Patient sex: M
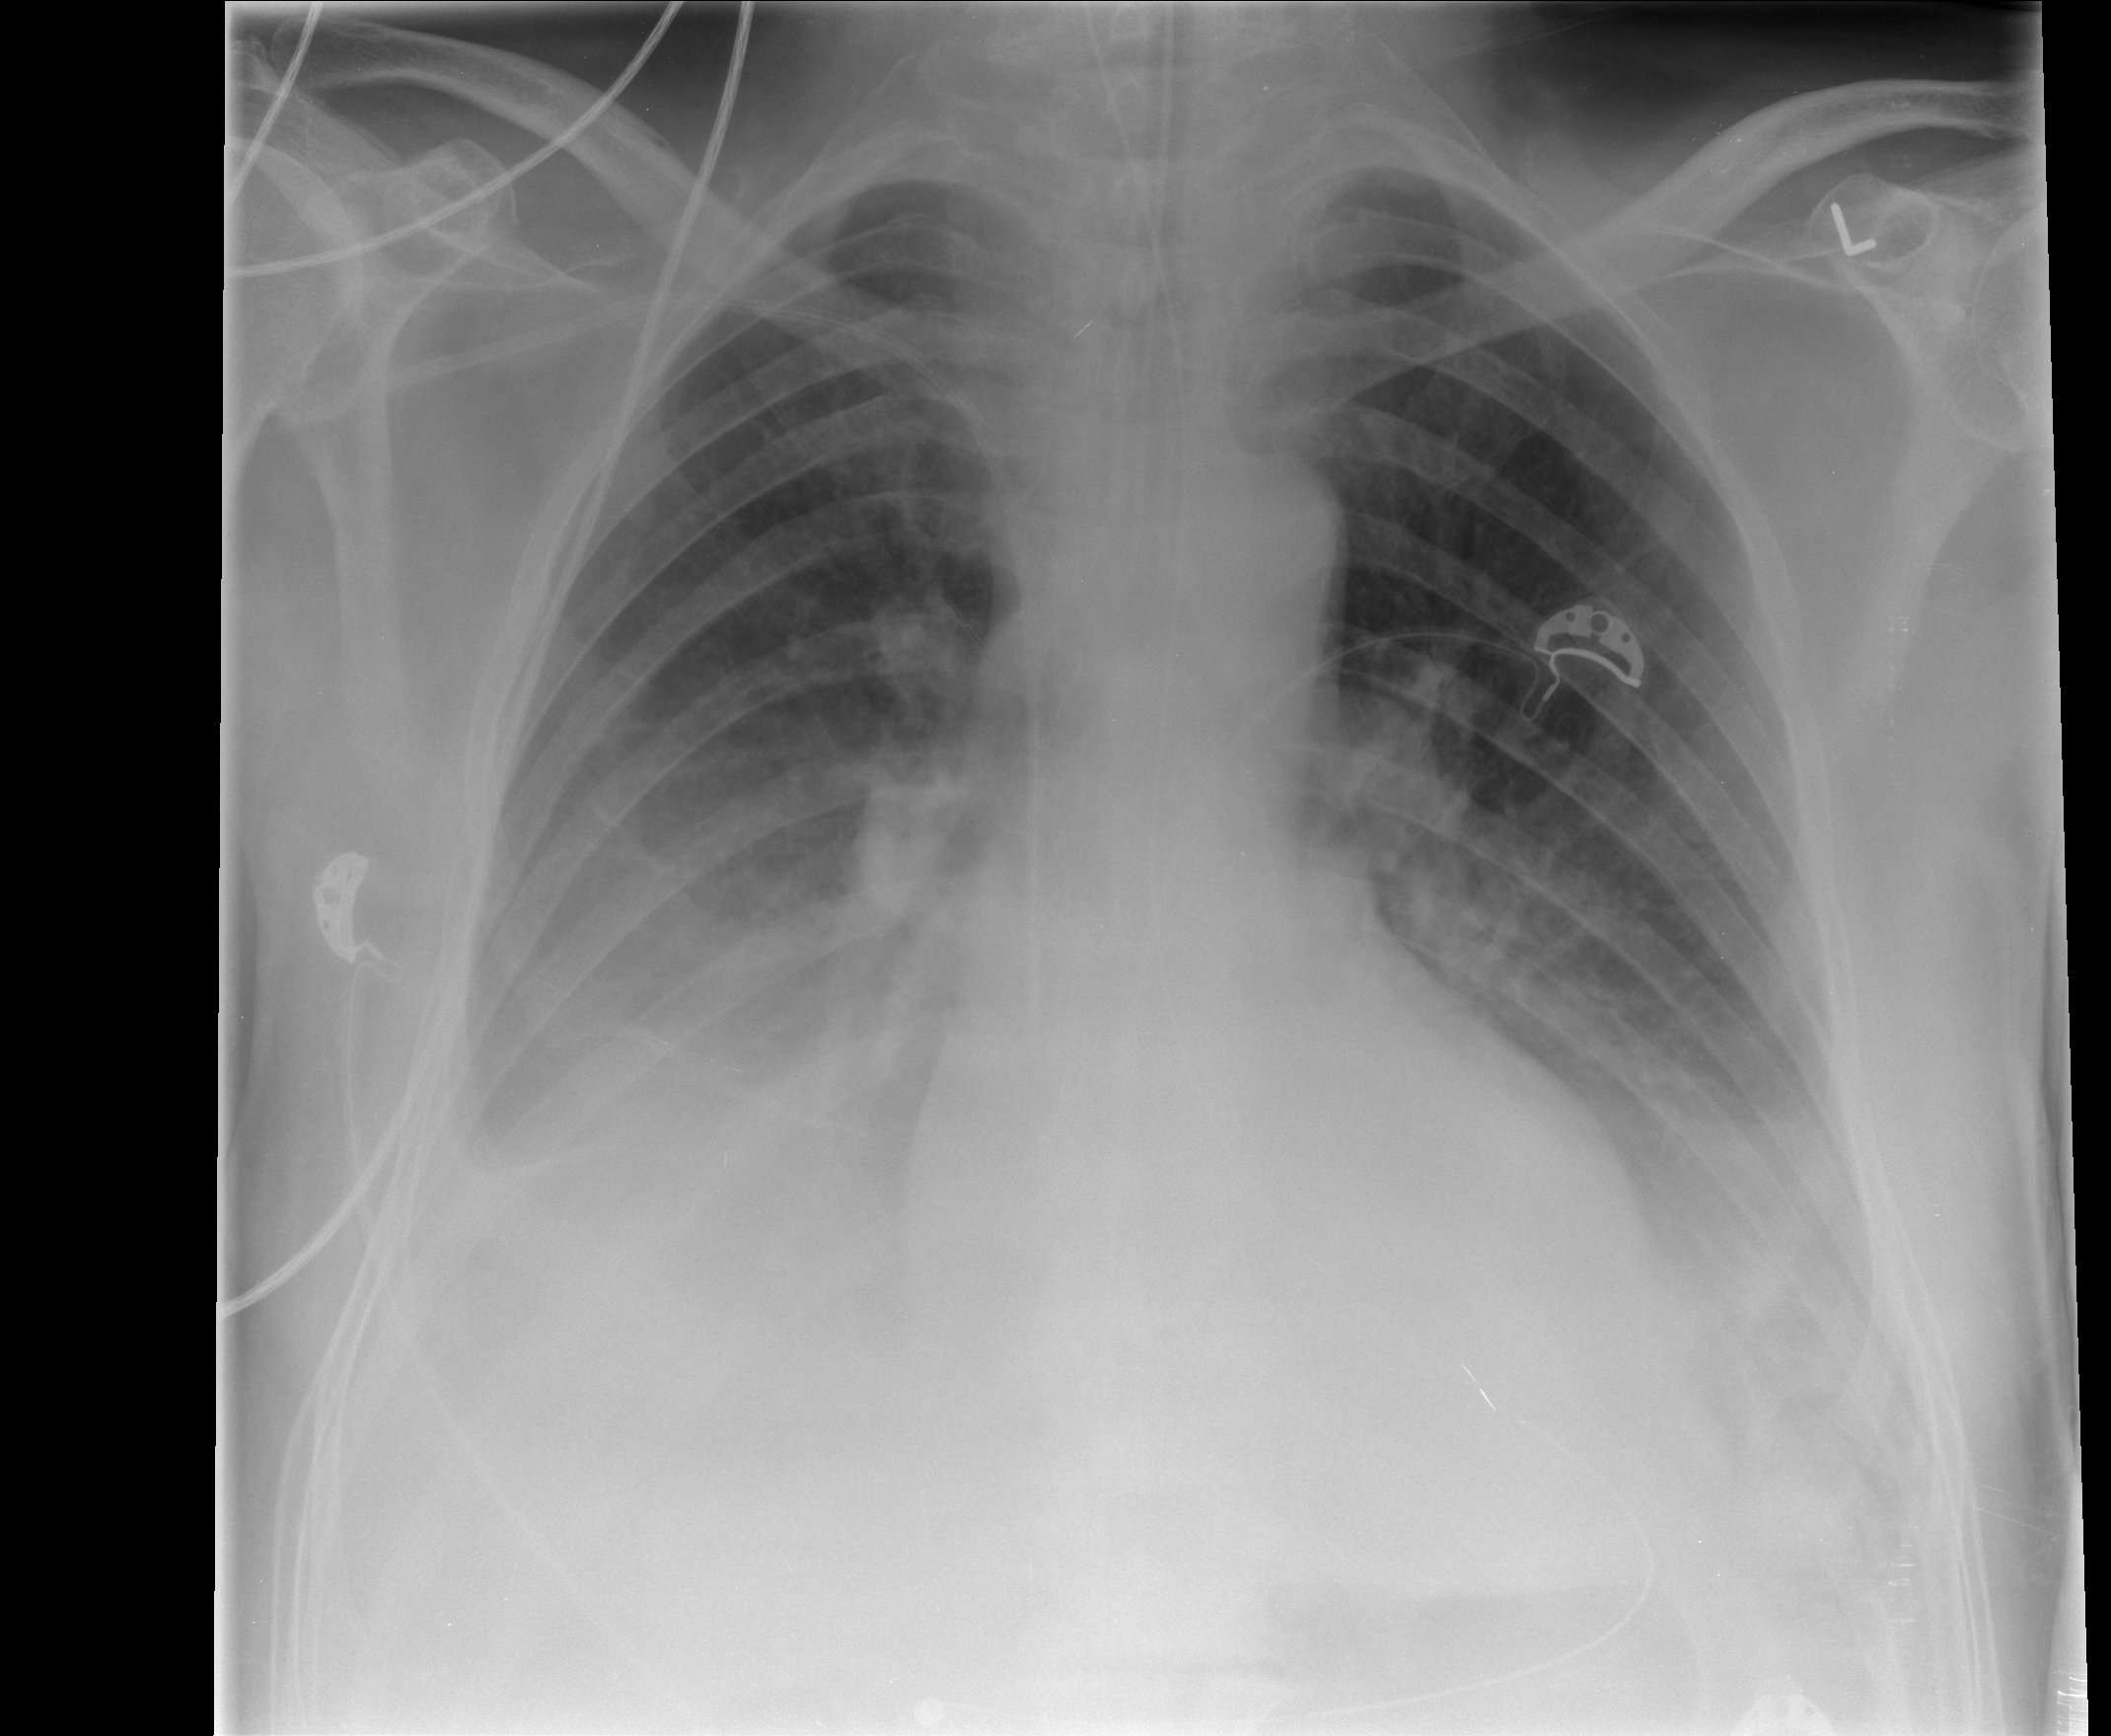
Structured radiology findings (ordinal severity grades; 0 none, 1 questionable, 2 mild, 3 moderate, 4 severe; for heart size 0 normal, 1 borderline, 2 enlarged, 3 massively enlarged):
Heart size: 0
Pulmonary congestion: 2
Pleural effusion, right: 3
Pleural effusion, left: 2
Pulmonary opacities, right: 0
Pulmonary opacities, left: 0
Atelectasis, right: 2
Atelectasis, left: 2